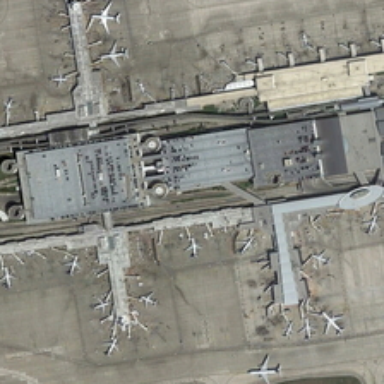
Many planes are parked around a building with parking lot in an airport .